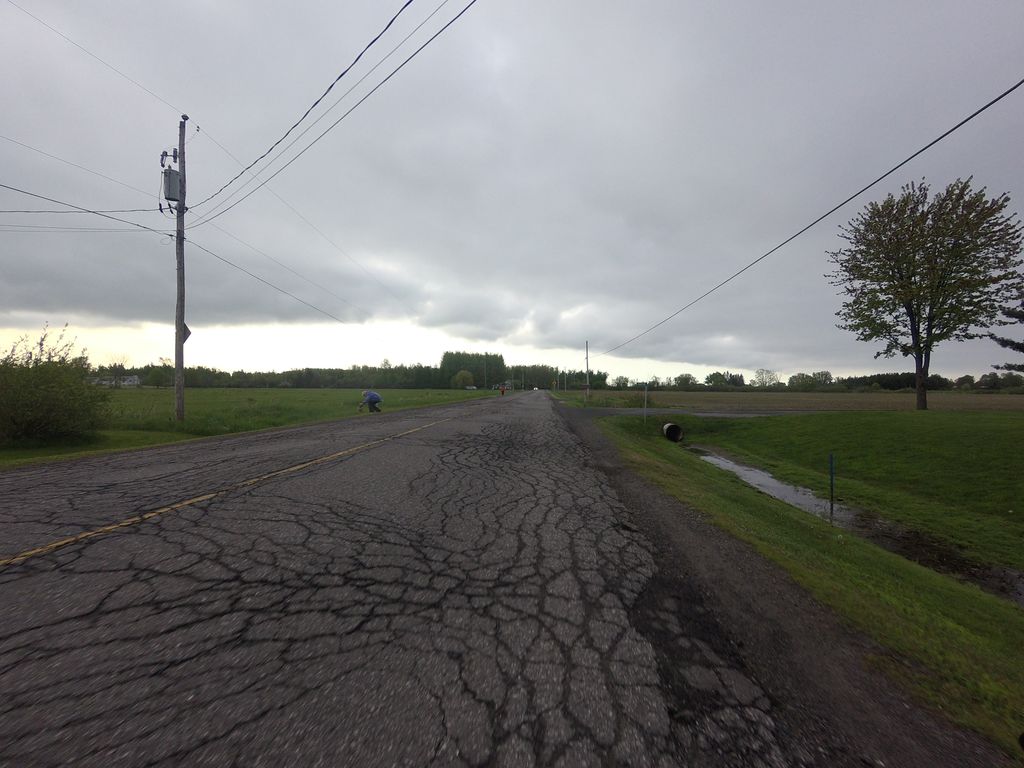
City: ottawa-gatineau